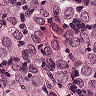
Metastatic tissue present: yes